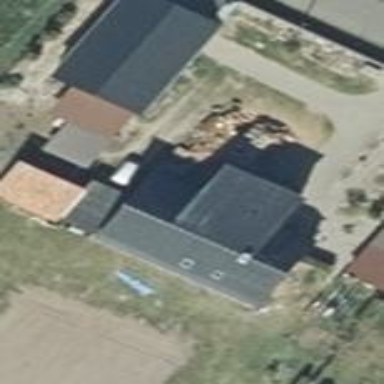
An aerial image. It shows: Building with gabled roof. The roof orientation is along the building.